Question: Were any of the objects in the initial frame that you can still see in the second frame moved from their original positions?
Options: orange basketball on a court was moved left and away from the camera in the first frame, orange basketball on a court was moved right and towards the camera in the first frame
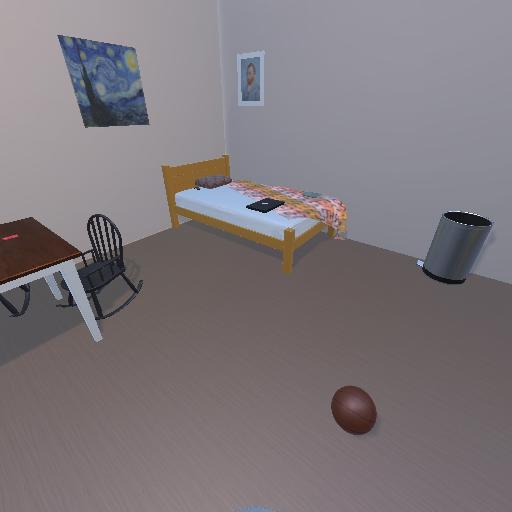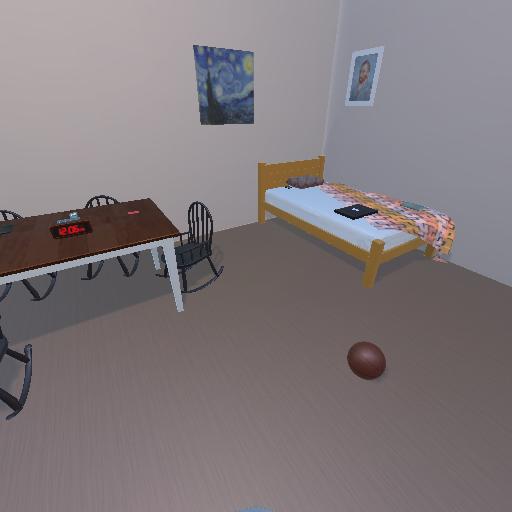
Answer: orange basketball on a court was moved left and away from the camera in the first frame